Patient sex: M
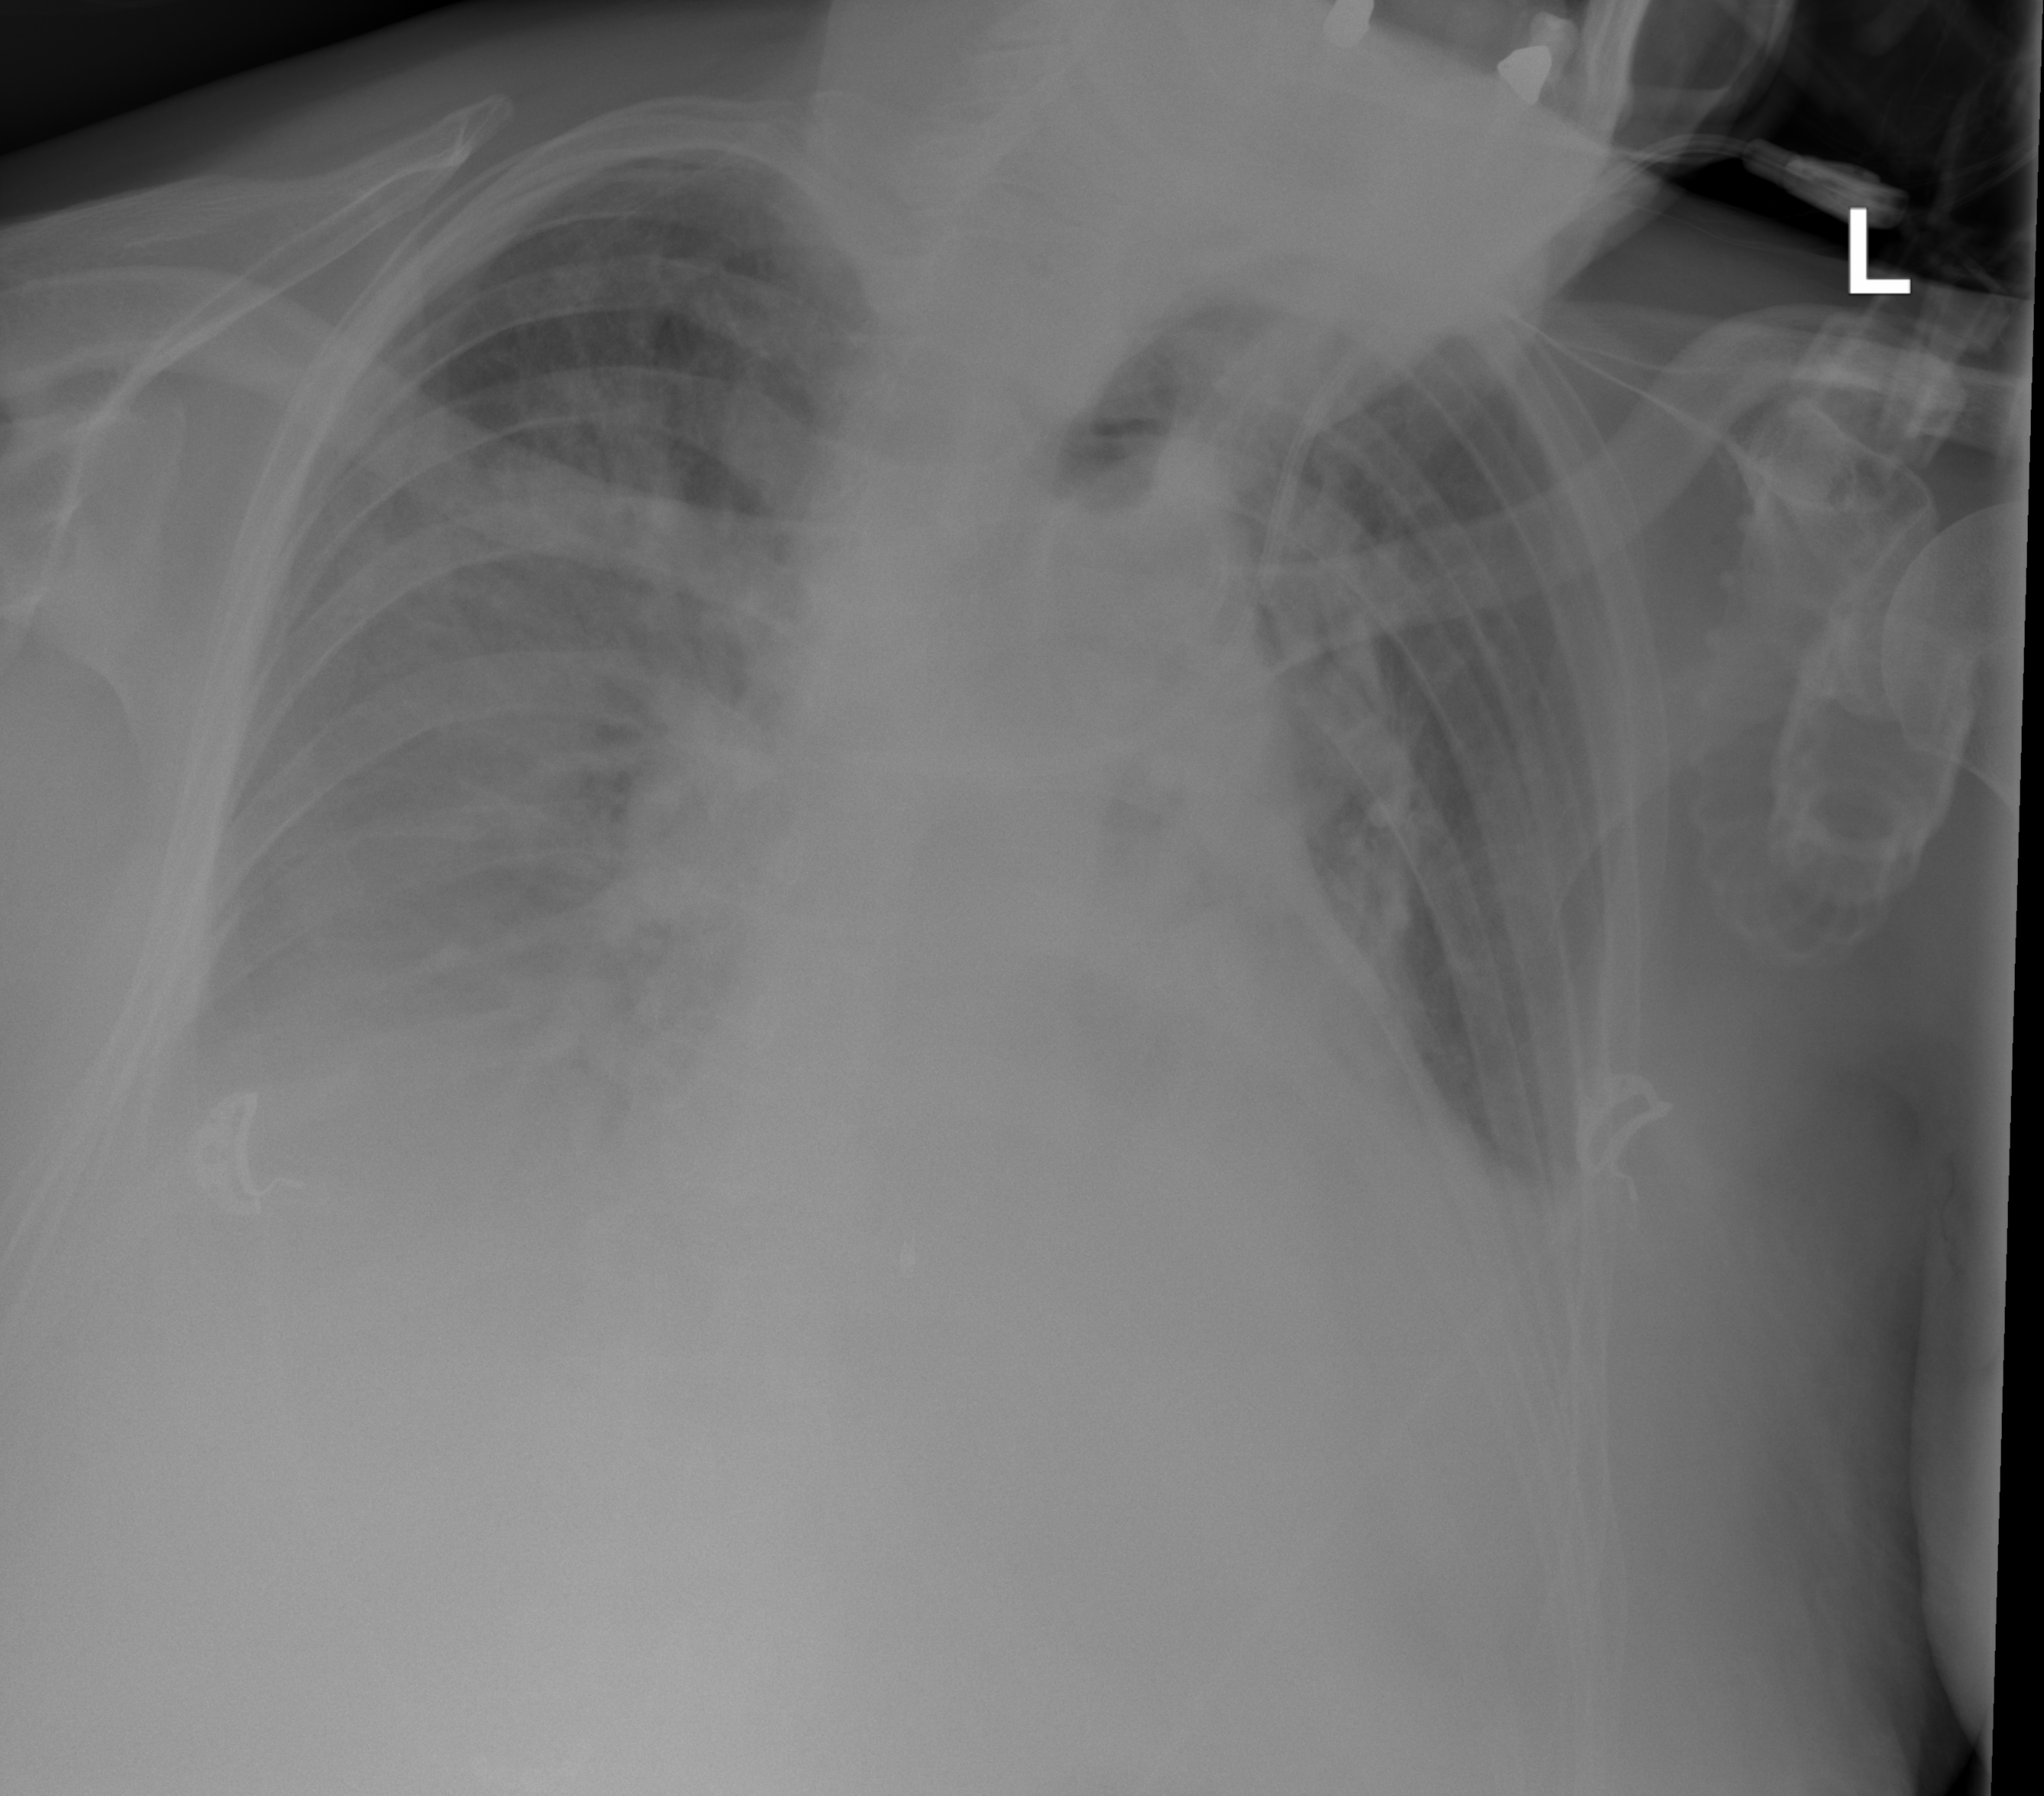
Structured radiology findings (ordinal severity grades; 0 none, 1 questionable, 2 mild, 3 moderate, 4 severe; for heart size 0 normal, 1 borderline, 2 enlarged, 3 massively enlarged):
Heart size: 1
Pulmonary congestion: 0
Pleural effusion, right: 2
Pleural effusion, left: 1
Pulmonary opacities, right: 2
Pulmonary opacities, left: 0
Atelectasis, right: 3
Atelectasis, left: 2